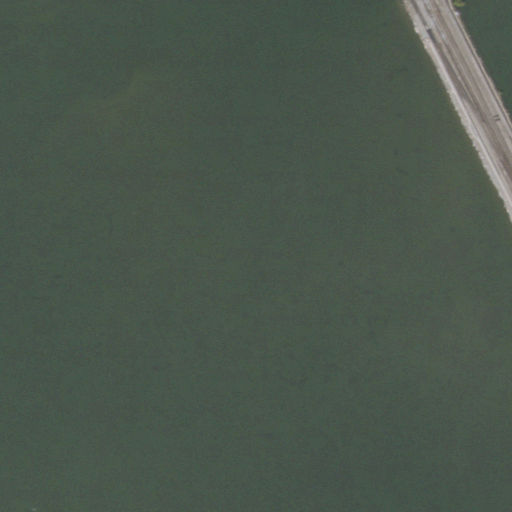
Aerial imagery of island in New York named Dover Kill Island (historical) containing open water, high intensity development, medium intensity development, open development, and herbaceous wetlands